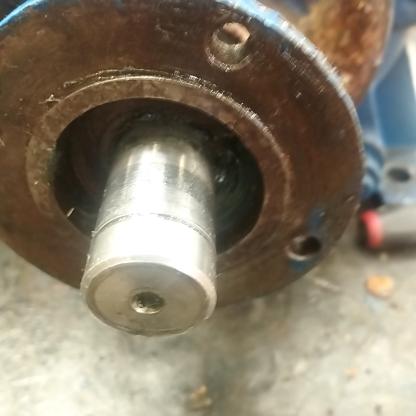
Klasa: inne